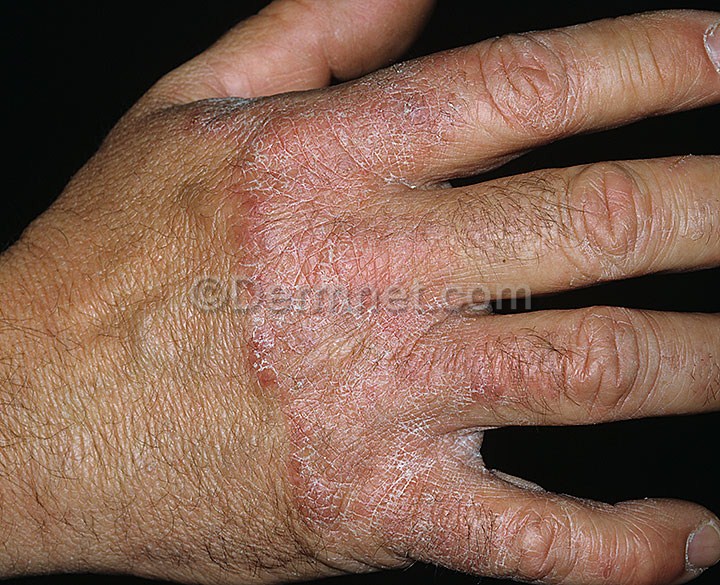
Disease: Tinea Ringworm Candidiasis and other Fungal Infections